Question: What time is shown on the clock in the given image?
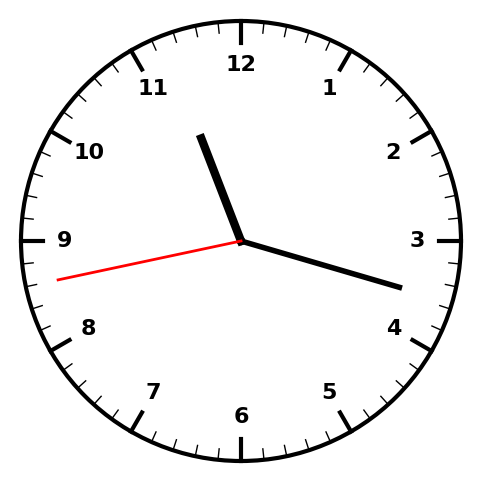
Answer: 11:17:43